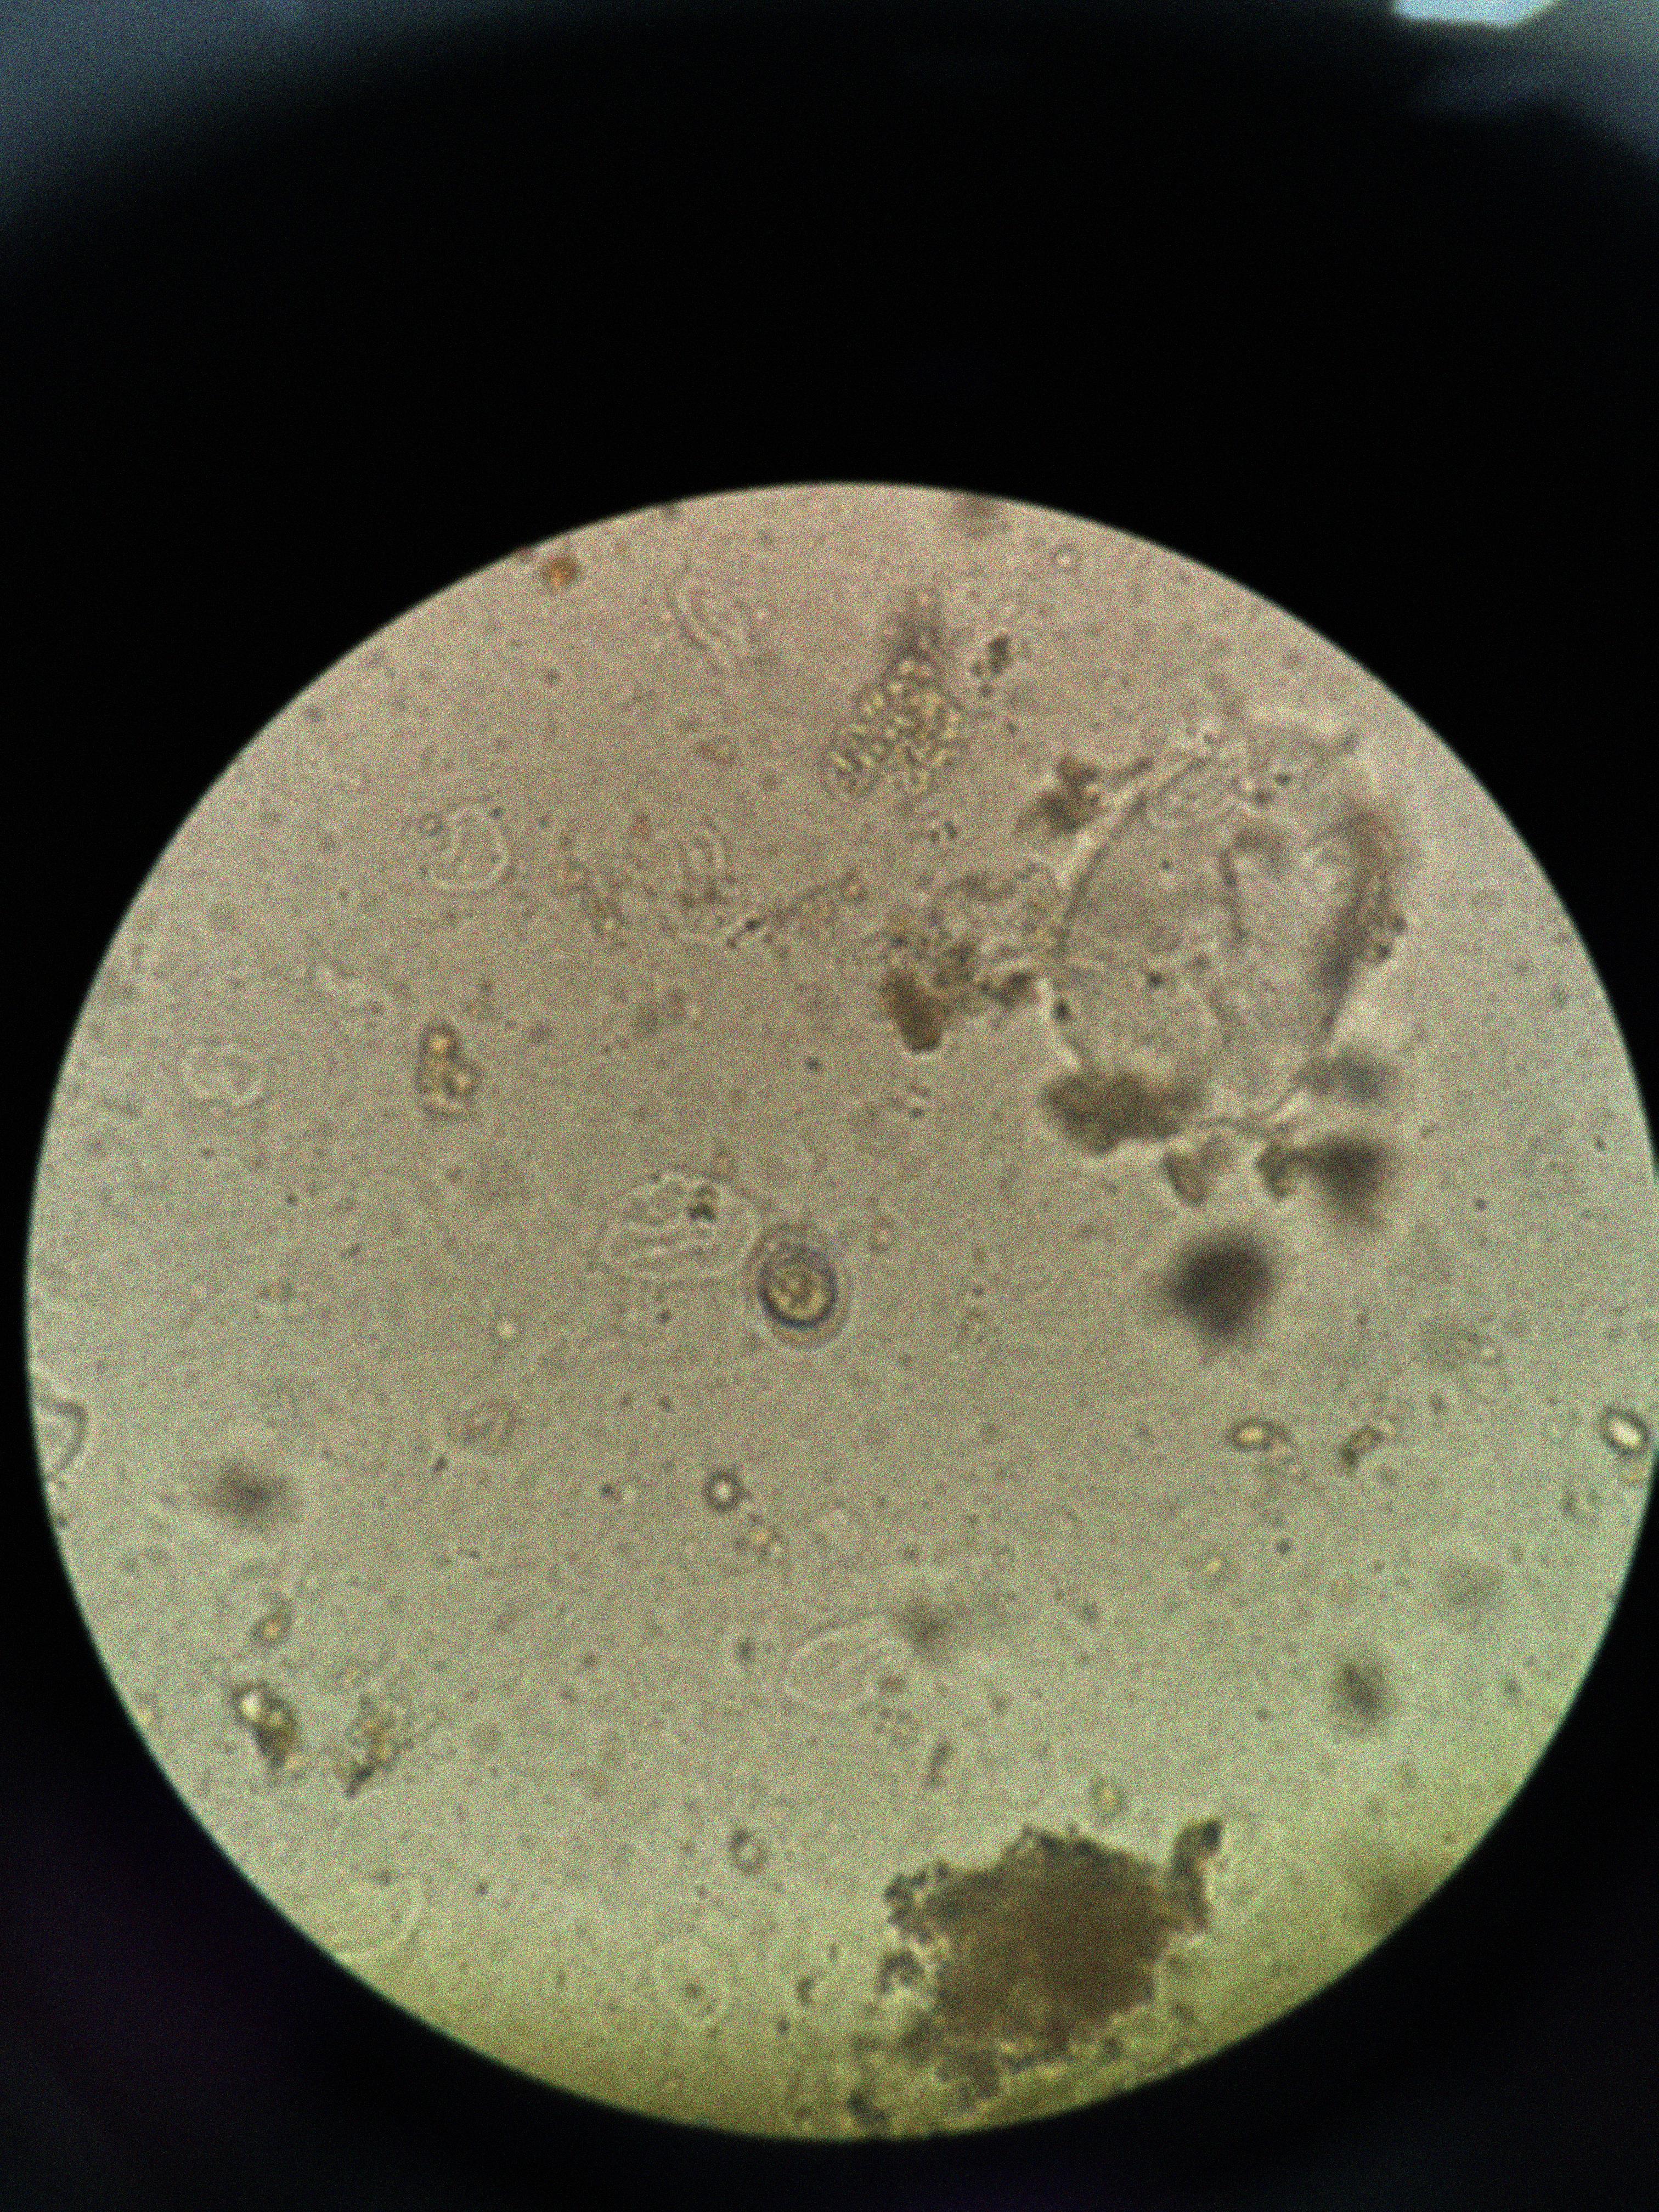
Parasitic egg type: Hymenolepis nana